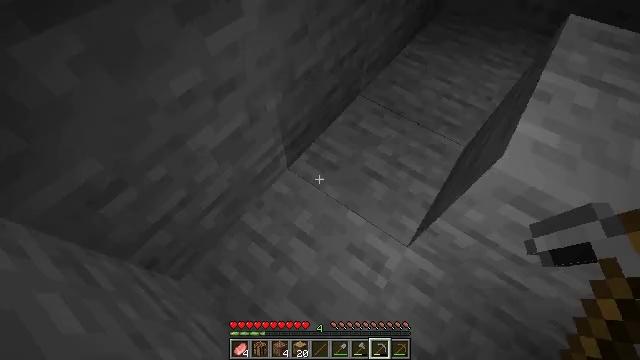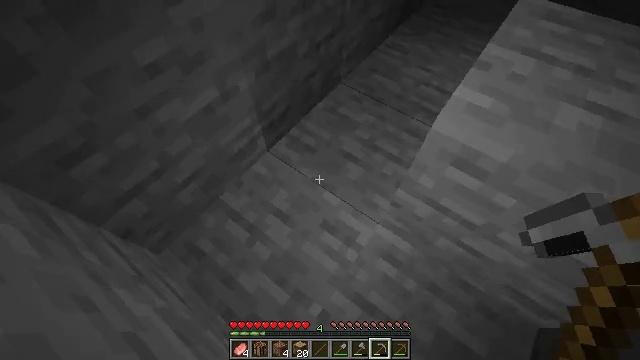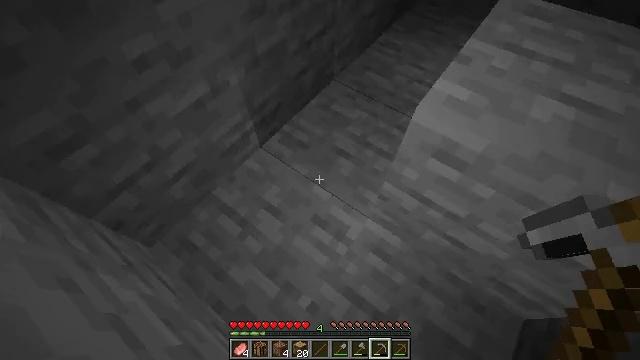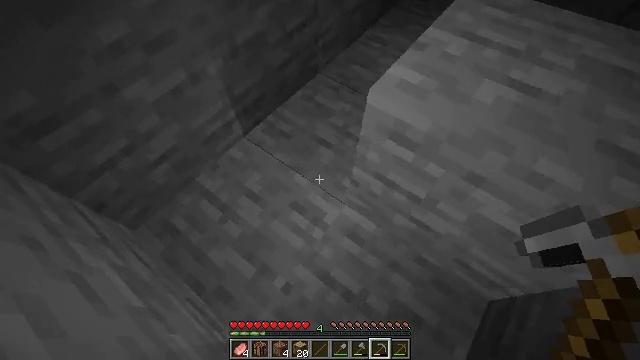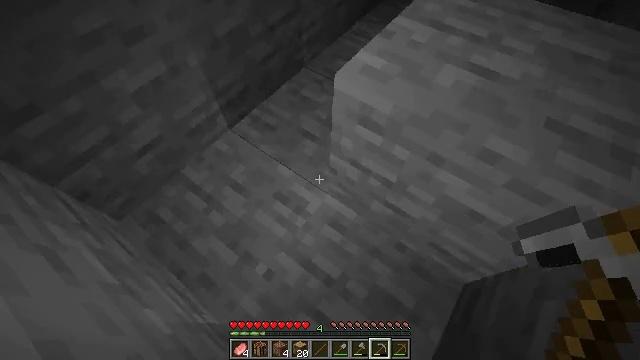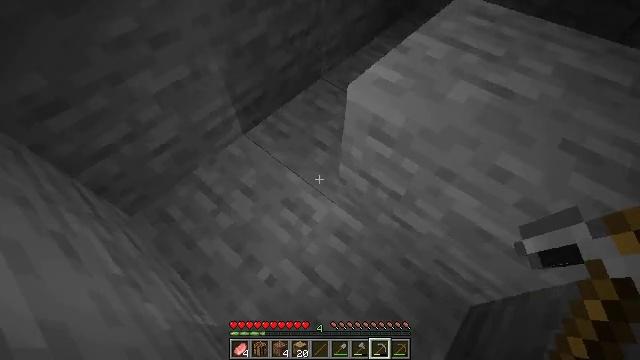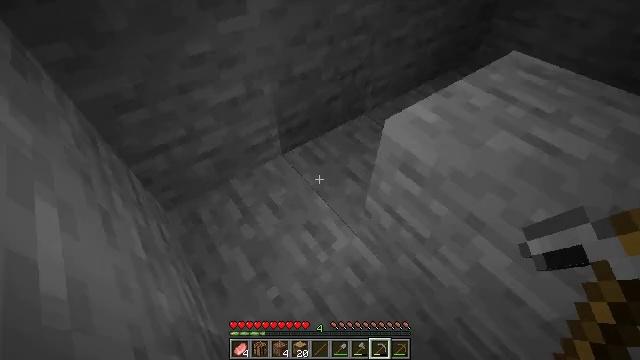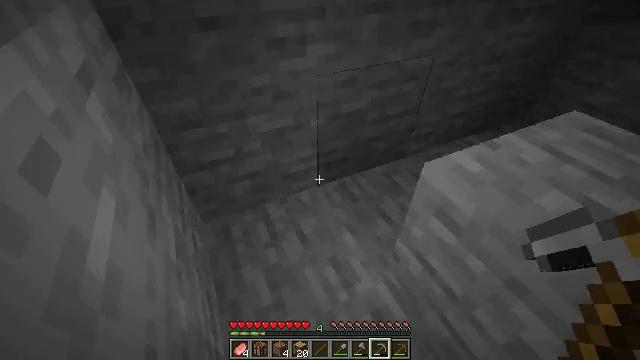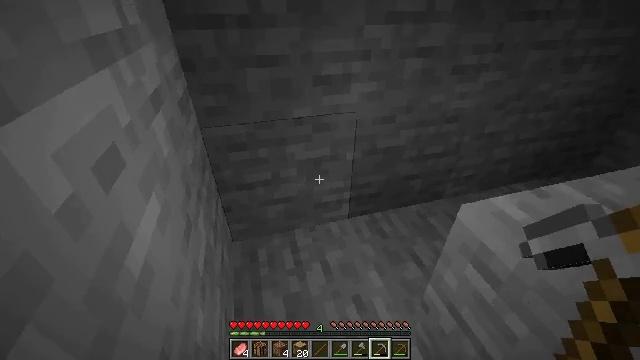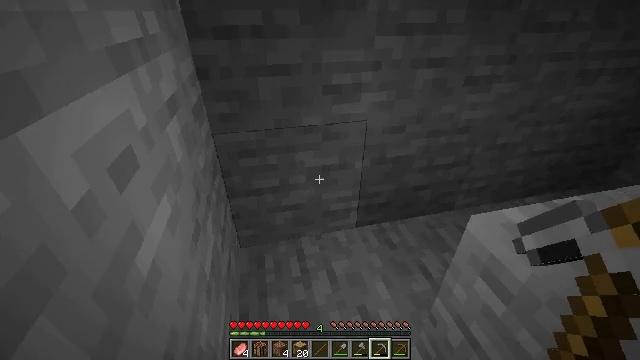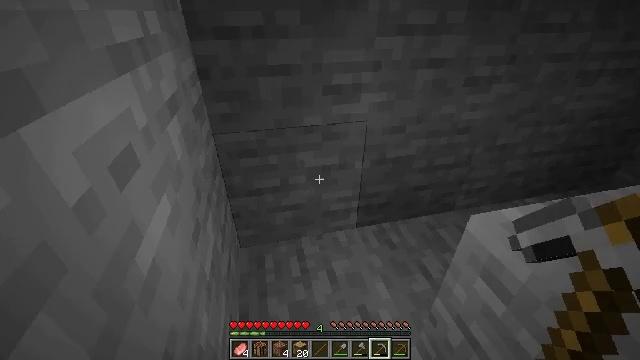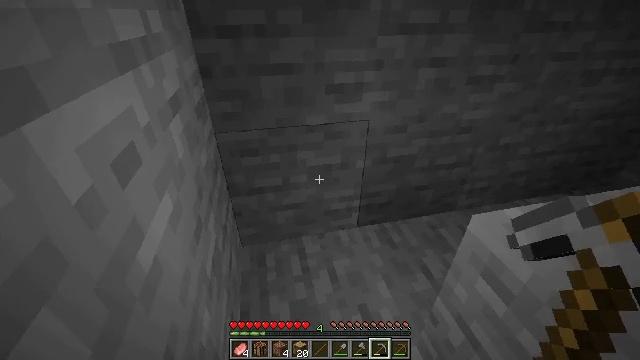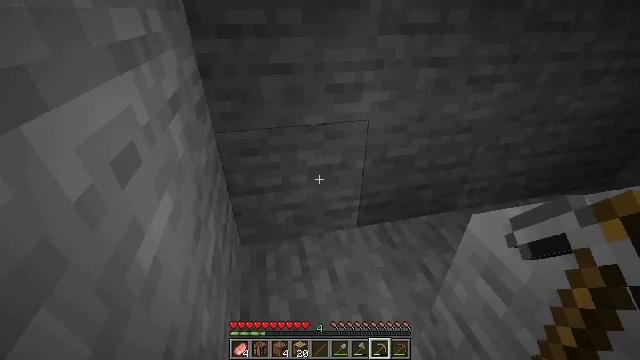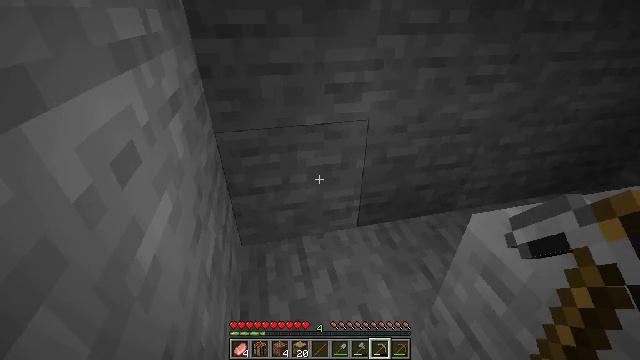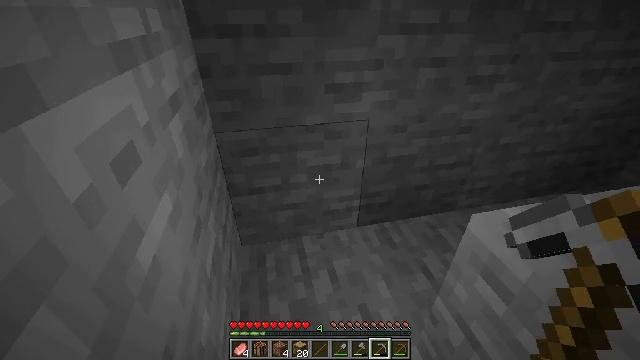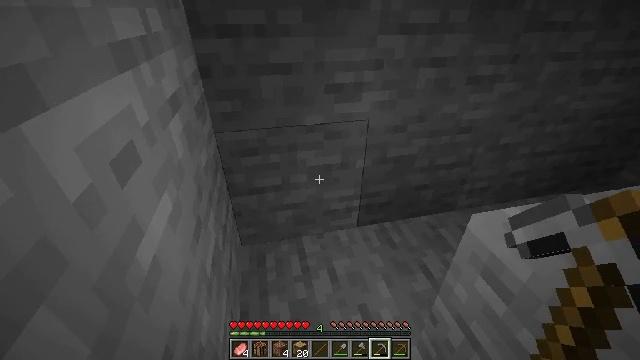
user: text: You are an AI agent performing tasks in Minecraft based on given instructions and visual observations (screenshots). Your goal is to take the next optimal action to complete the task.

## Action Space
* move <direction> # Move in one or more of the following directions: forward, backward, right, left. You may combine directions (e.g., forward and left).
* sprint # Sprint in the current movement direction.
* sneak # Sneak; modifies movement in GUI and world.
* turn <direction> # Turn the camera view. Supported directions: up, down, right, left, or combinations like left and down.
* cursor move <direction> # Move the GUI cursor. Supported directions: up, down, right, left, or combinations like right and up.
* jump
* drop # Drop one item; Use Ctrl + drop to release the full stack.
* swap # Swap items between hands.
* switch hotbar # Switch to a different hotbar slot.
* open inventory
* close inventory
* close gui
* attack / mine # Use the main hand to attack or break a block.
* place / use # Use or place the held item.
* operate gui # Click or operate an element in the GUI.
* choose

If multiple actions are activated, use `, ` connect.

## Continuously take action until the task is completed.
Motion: motion action
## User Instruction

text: Break the stone block.
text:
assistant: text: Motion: move back
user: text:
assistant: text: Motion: move back
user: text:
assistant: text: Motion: move back
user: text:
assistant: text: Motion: no_op
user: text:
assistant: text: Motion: turn left and up
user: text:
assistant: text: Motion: turn left and up
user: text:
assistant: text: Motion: turn left and up
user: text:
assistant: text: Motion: turn left and up
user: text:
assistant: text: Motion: turn left and up
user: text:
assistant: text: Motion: no_op
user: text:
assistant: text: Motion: no_op
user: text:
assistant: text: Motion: no_op
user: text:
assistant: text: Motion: no_op
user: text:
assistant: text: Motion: no_op
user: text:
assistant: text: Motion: no_op
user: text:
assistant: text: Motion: no_op
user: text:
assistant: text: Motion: no_op
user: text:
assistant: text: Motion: no_op
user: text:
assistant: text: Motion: no_op
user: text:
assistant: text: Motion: no_op
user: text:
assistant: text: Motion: no_op
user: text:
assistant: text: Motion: no_op
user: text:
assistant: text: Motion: no_op
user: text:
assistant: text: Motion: no_op
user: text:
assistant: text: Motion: no_op
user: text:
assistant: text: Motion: no_op
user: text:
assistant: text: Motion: turn right
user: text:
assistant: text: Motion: turn right
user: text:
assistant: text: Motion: turn right and up
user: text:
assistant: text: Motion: turn right and down